Question: If a user clicks on the corner of my app, and resizes, the app stays the same size, but the area behind expands. Same for Maximize. The area behind is white.
Ideally, I would like to disable resizing completely! But, given that I have not been able to figure out how to stop it, how do I .
If I change the Page to Background="Black" the white stays and there is a black area offset and just totally wrong. Picture 1
Picture 2 is what I get with the XAML below. It is also what I get with a maximize, its just full screen.
Side question: Is there no way do just have the app that wont change size?
this was going to be a really simple thing to answer.
---
<URL>
[
And Here is the opening XAML. I cut out the stuff Storyboards that are in the Pages resources... too much info
'''
<Page
x:Class="ScqWander.MainPage"
xmlns="http://schemas.microsoft.com/winfx/2006/xaml/presentation"
xmlns:x="http://schemas.microsoft.com/winfx/2006/xaml"
xmlns:local="using:ScqWander"
xmlns:d="http://schemas.microsoft.com/expression/blend/2008"
xmlns:mc="http://schemas.openxmlformats.org/markup-compatibility/2006"
mc:Ignorable="d"
Width="1104" Height="700"
MaxWidth="1104" MinHeight="700"
Loaded="Page_Loaded"
Background="{ThemeResource ApplicationPageBackgroundThemeBrush}">
<Page.Resources></Page.Resources>
<Border x:Name="AppContainerForCentering"
Width="1104" Height="696"
BorderBrush="GreenYellow"
BorderThickness="4" >
<Grid x:Name="MainBoard" Background="Black"
Height="690" Width="auto"
HorizontalAlignment="Center" VerticalAlignment="Center"
>
<Grid.RowDefinitions>
<RowDefinition Height="70"/>
<RowDefinition Height="35"/>
<RowDefinition Height="auto"/>
<RowDefinition Height="125"/>
<RowDefinition Height="0*"/>
</Grid.RowDefinitions>
<Grid.ColumnDefinitions>
<ColumnDefinition Width="10"/>
<ColumnDefinition Width="1084"/>
<ColumnDefinition Width="10"/>
<ColumnDefinition Width="0"/>
</Grid.ColumnDefinitions>
<Grid x:Name="gridMainDesignArea" Grid.Row="0" Grid.Column="1" Grid.RowSpan="2" Height="auto" Width="auto" >
<Grid.ColumnDefinitions>
<ColumnDefinition Width="40"/>
<ColumnDefinition Width="230"/>
<ColumnDefinition Width="780"/>
<ColumnDefinition Width="*"/>
</Grid.ColumnDefinitions>
<Image x:Name="BabyMonOnBar" Width="28" Height="28"
Source="Assets/Images/Play/MonsterBaby.png"
Grid.Column="2"
HorizontalAlignment="Left" VerticalAlignment="Top">
<Image.RenderTransform>
<CompositeTransform ScaleX="1.0" ScaleY="1.0"/>
</Image.RenderTransform>

all the other XAML goes here
<Grid>
<Border>
<Page>
'''
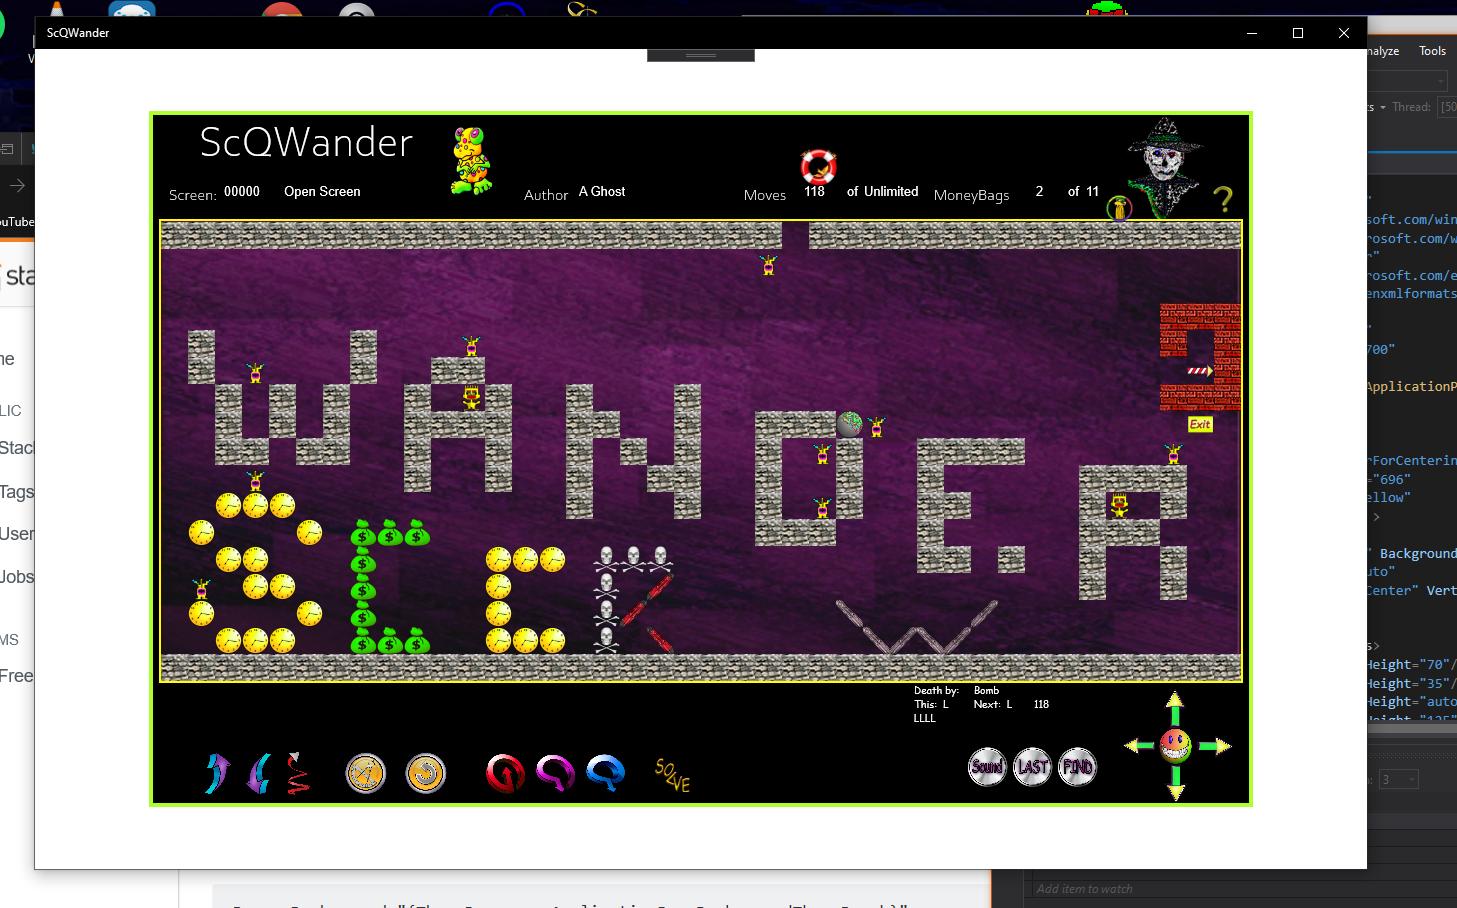
Answer: I found the answer. I was setting the width and height in the first tag assuming that would be the correct place. It Was!
What I did Not know was this
- the ="" and ="" - Replace with ="1194" ="758"
and then set the background to black once I had the other figured out